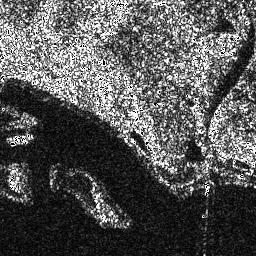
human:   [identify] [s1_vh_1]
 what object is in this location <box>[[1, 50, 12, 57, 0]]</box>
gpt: <ref>1 small ship at the left</ref>